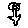
Label: flower